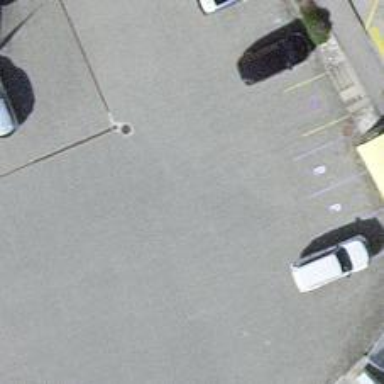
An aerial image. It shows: Parking aisle designated as service road.